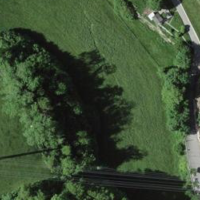
EUNIS habitat code: 41
Species observed at this site:
Podarcis muralis
Aesculus hippocastanum